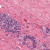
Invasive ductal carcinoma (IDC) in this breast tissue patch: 0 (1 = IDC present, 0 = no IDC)